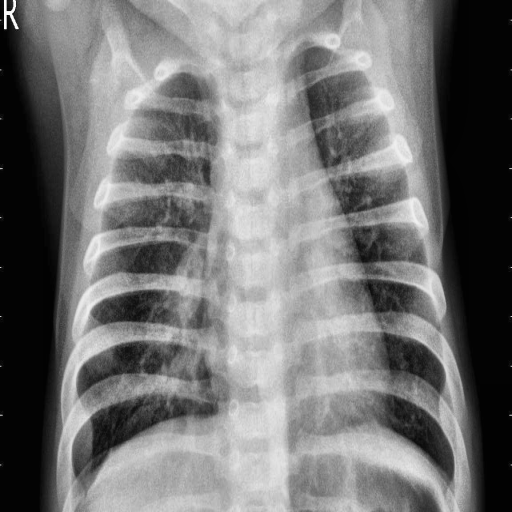
Finding: PNEUMONIA